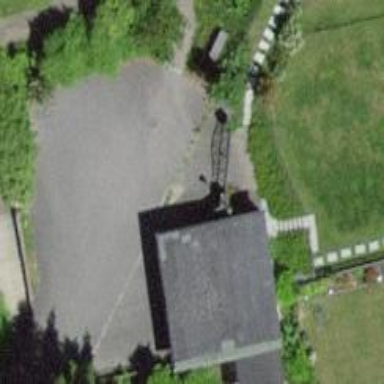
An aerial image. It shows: Flat roofed garages.